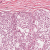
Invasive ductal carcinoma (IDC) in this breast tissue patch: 0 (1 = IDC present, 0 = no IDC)